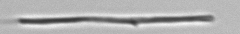
Label: fiber